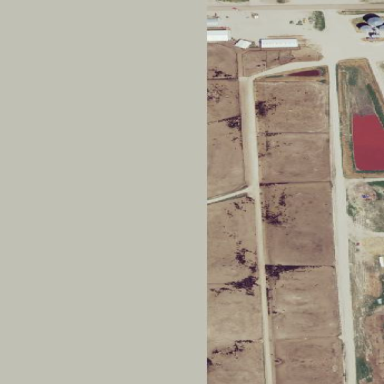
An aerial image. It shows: Farmyard used as feedlot for farming.